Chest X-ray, AP view. Patient: 67 years old, sex M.
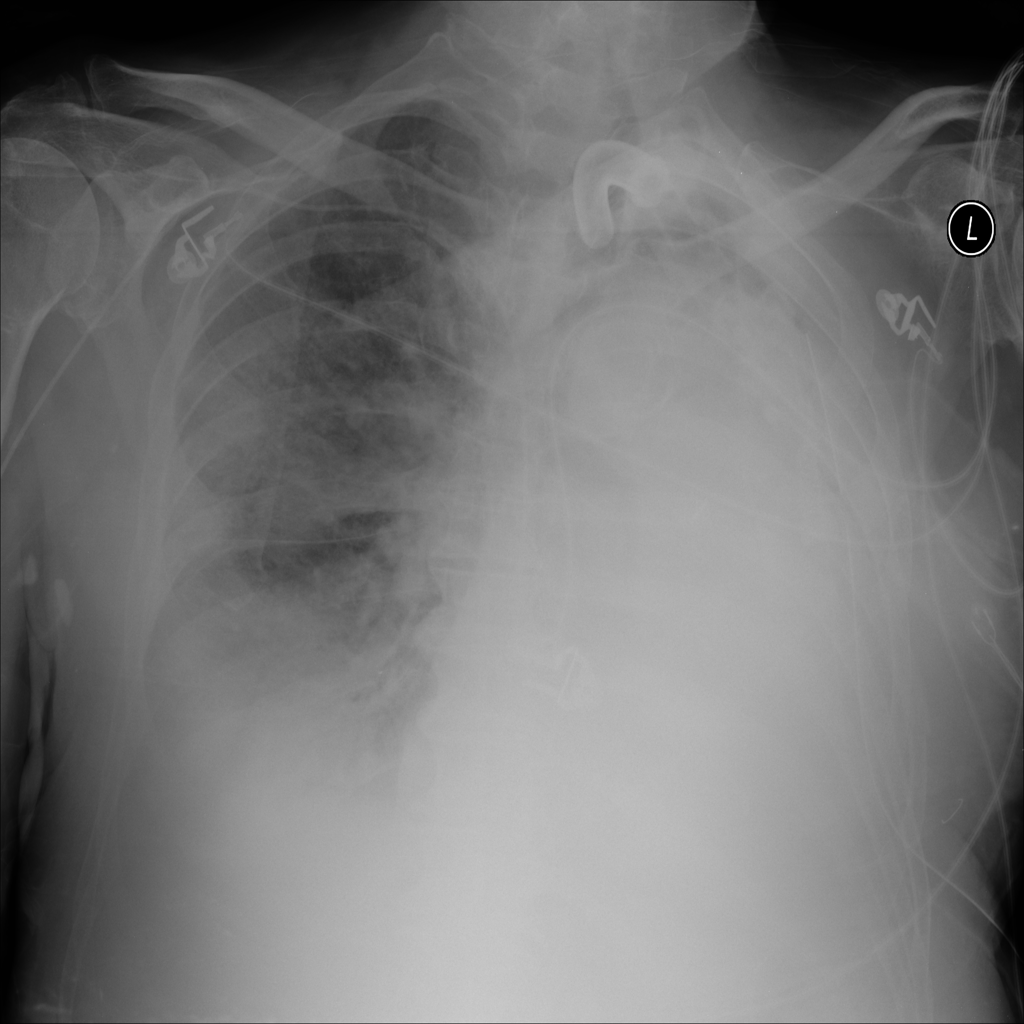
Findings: Infiltration